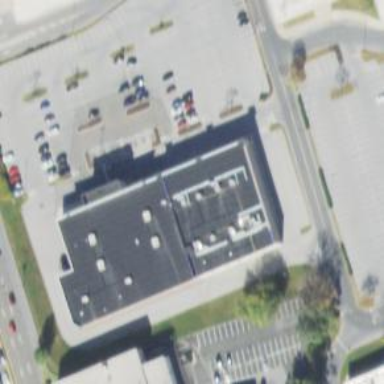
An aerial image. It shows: Retail building.